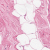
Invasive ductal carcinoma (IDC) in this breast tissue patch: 0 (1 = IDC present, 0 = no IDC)